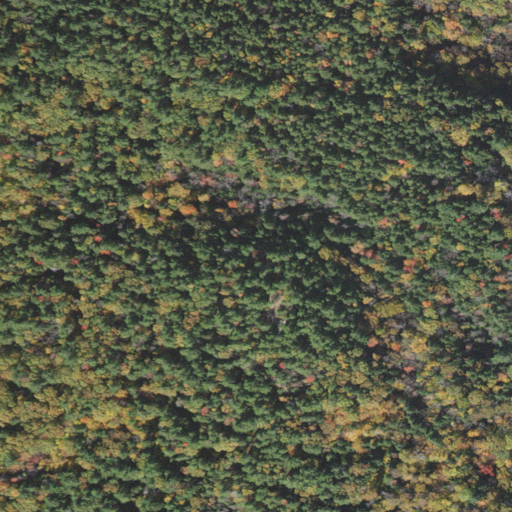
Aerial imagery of cliff(s) in New Hampshire named White Mountain Ledge containing evergreen forest, mixed forest, and deciduous forest